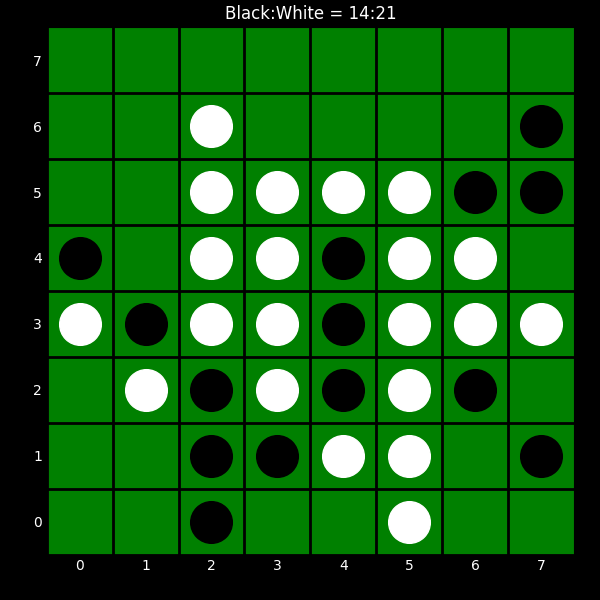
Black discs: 14
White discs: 21